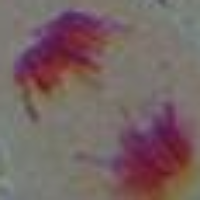
Label: anaphase